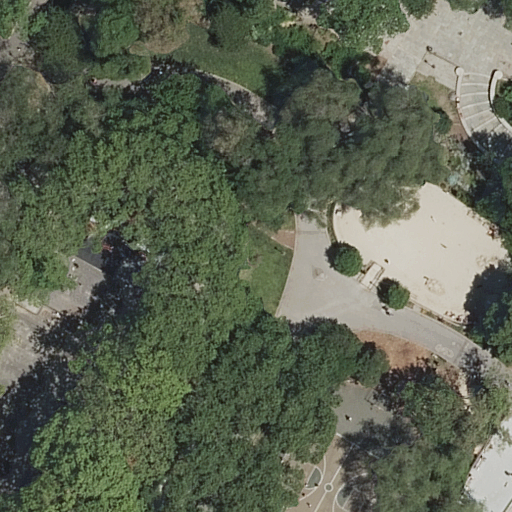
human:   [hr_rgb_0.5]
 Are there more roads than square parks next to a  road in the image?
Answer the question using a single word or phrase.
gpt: yes

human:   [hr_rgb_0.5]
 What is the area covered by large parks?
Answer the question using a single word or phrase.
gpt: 731m2

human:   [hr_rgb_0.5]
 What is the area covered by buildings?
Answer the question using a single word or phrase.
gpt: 0m2

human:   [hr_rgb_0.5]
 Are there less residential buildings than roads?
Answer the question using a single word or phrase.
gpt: yes

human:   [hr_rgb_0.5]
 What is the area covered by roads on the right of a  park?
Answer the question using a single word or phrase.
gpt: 0m2

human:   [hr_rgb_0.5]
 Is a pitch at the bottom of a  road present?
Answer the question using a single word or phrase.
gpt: yes

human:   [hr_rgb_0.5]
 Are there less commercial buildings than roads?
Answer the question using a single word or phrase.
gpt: yes

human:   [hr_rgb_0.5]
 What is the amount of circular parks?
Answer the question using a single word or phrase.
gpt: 0

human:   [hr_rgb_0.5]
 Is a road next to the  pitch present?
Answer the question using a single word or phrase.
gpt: yes

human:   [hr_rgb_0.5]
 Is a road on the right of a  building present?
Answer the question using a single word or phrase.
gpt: no

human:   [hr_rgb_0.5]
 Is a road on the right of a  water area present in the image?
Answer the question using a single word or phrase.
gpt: no

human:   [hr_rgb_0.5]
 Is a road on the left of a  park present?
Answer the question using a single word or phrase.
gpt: yes

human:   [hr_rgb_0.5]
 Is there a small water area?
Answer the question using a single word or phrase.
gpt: no

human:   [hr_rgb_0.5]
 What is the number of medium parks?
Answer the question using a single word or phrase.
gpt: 1

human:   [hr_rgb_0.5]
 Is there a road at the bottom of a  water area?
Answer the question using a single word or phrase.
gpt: no

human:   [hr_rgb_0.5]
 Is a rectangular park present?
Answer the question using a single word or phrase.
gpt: yes

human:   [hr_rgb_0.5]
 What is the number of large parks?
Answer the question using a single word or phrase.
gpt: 1

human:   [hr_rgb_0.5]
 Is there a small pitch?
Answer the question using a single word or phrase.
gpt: no

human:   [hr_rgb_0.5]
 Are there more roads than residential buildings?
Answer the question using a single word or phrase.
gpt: yes

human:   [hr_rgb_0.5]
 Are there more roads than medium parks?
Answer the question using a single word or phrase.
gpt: yes

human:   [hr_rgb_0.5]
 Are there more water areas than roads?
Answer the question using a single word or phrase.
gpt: no

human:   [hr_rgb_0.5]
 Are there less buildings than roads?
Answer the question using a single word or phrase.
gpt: yes

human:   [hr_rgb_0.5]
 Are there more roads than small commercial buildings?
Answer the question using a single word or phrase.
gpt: yes

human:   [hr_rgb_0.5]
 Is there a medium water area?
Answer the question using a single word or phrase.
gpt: no

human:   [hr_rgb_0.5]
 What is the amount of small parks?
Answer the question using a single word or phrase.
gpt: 1

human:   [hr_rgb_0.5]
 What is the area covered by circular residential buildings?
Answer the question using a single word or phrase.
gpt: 0m2

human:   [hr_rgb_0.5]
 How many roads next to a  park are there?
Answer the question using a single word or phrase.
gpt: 5

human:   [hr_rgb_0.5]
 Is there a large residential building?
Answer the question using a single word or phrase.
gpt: no

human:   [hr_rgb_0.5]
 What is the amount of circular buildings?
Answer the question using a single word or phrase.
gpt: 0

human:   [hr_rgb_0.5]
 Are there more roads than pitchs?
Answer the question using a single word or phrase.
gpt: yes

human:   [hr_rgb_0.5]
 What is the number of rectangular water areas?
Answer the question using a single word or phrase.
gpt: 0

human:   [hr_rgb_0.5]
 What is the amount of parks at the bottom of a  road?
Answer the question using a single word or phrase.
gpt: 2

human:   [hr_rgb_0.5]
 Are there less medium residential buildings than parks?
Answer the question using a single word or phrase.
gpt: yes

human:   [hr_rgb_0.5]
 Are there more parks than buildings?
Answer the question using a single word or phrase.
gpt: yes

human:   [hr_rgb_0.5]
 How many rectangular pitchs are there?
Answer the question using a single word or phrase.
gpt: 1

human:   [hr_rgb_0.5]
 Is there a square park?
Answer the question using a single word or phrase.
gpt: no